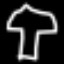
Label: mushroom